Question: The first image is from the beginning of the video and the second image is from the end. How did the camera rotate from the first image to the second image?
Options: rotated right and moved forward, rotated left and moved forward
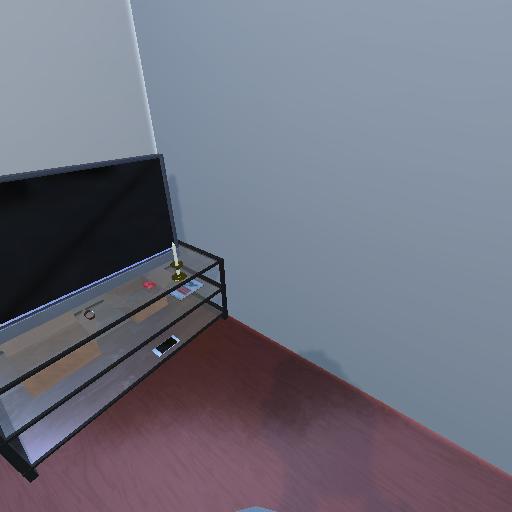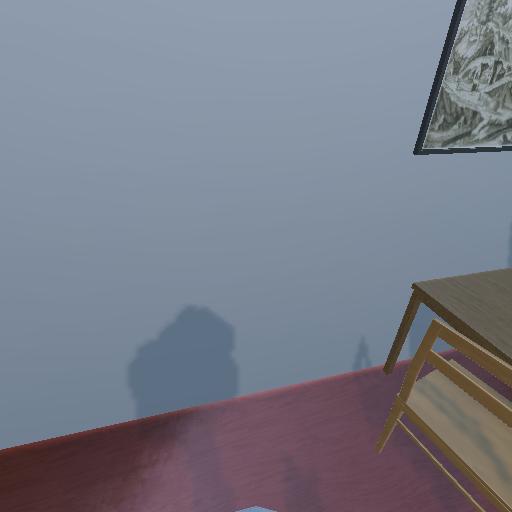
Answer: rotated right and moved forward